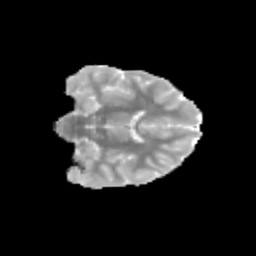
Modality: MD
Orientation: coronal
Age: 13
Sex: female
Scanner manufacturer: siemens
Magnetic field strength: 3 T
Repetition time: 3.8 s
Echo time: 0.07 s